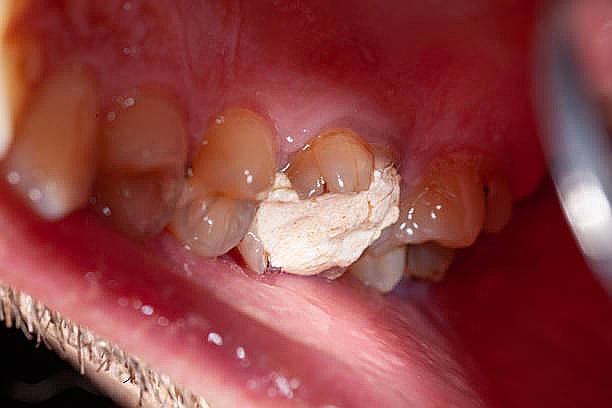
Condition: Gingivitis